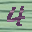
Label: 4